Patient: sex F, age 63
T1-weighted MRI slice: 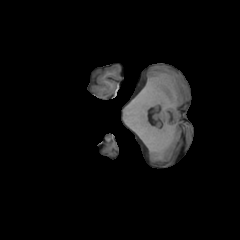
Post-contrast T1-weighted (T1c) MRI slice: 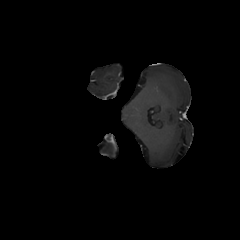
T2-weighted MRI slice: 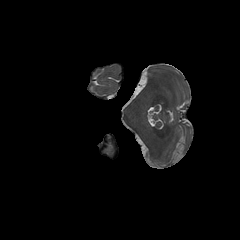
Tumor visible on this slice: no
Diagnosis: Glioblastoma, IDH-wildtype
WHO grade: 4